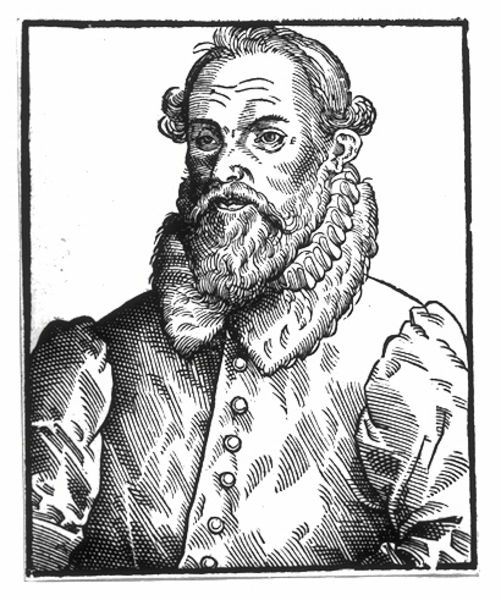
Titel: Bildnis eines unbekannten Mannes
Künstler: Tobias Stimmer
Institution: (Seriendruck)
Schlagwörter: kopf, mann, schatten, weiß, frisur, haar, licht, mund, nase, ohr, schwarz, stirn, zeichnung, blick, hochformat, alt, bart, jacke, schnurrbart, augen, falten, gesicht, kragen, pelz, rahmen, vollbart, ärmel, bildnis, halskrause, portrait, porträt, auge, gewand, haare, mantel, augenbrauen, brustbild, knopf, lippen, locke, locken, ohren, puffärmel, renaissance, schultern, lächeln, holzschnitt, grafik, schnurbart, ernst, deutsch, rüschen, knöpfe, schnauzer, striche, tusche, eckig, druck, schraffur, schwarz weiß, stich, lockig, stirnfalten, krause, portrai, halbprofil, kraus, dreiviertelporträt, wams, kupferstich, fellkragen, schraffierungen, runzel, rdierung, sich, ghaltung, portrait+, volllbart, schwerzweiss